Aerial crown-view tile of a tropical tree (Barro Colorado Island, Panama), acquired 20240918:
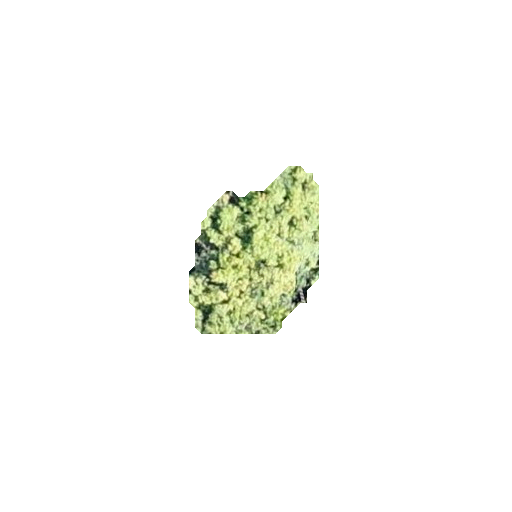
Species: Protium stevensonii
GBIF accepted scientific name: Tetragastris panamensis
Crown area: 25.912 m²